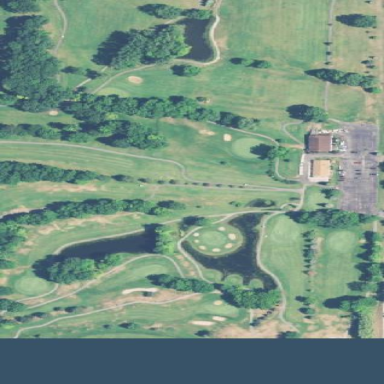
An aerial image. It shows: Golf course.